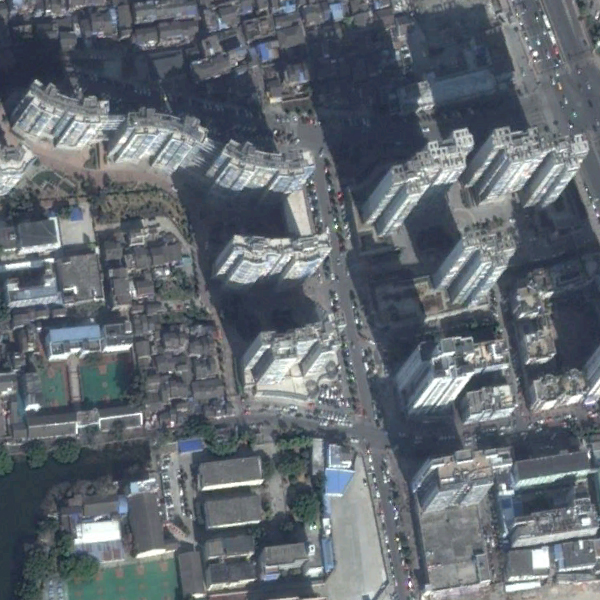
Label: Commercial